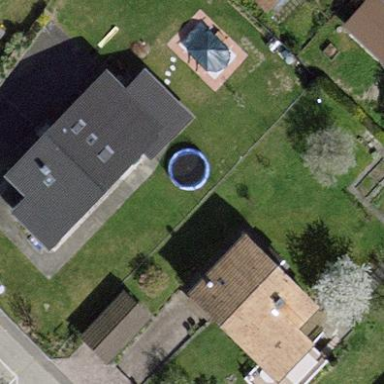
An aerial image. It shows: Garden enclosed by fence.